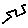
Label: zigzag